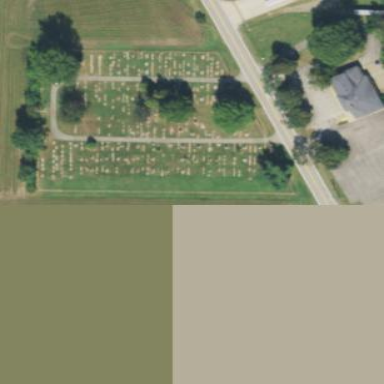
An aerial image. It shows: Grave yard.